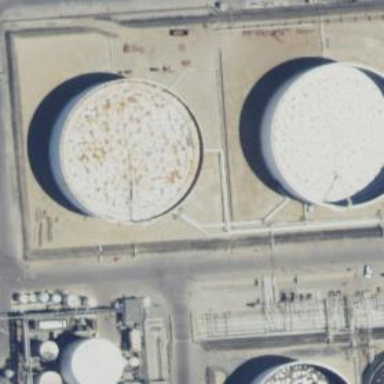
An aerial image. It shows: Industrial building housing storage tank.